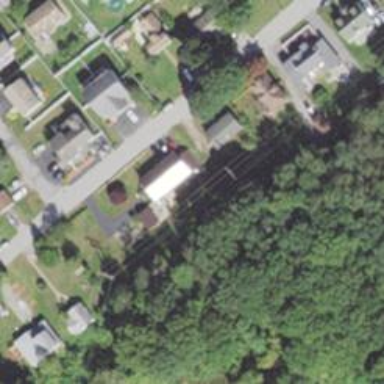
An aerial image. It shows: Residential driveway serving as service road.